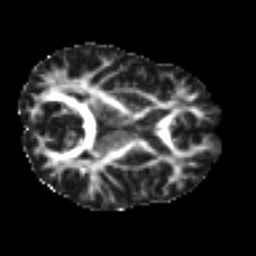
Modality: FA
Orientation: axial
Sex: female
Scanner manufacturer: ge
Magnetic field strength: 3 T
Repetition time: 7 s
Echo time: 0.08 s